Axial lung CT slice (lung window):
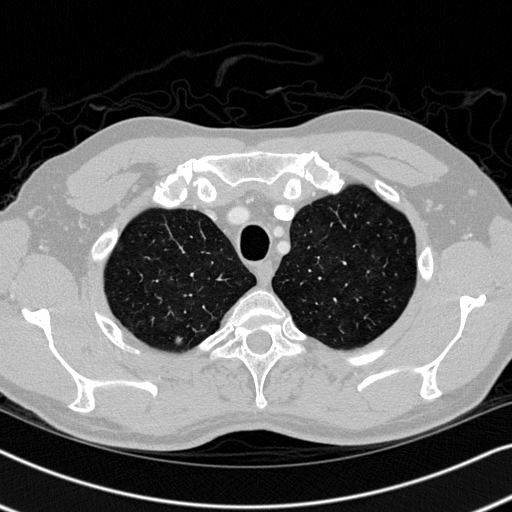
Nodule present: yes
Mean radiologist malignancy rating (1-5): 2.75